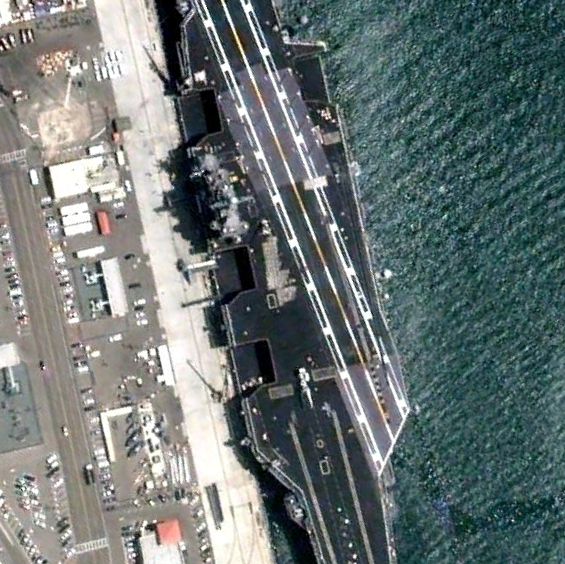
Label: aircraft_carrier